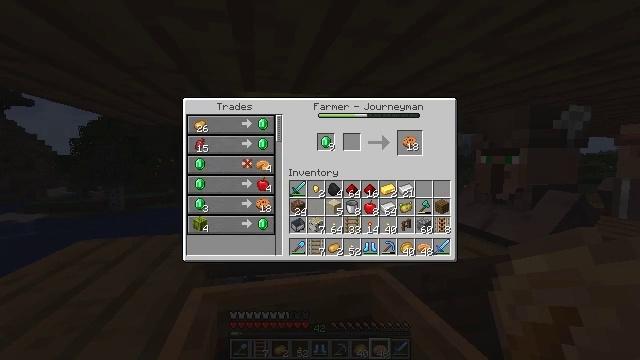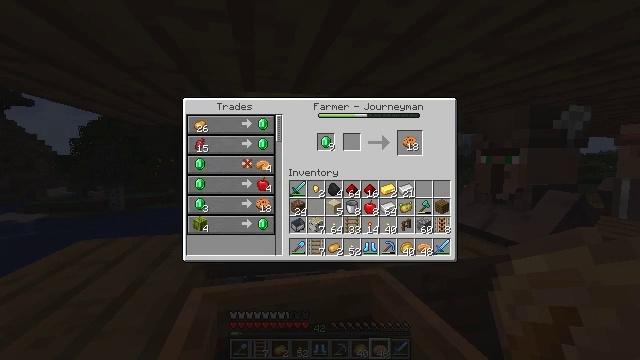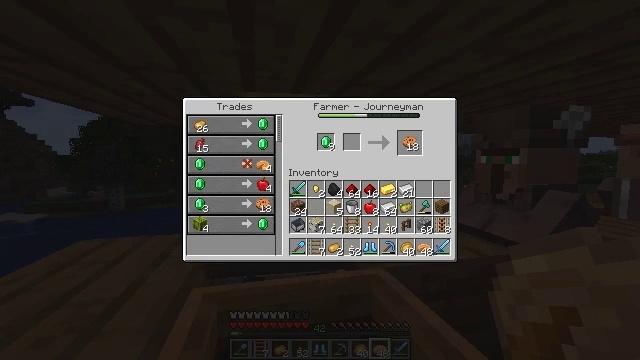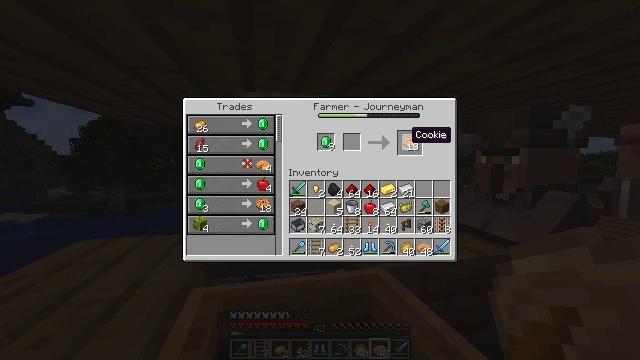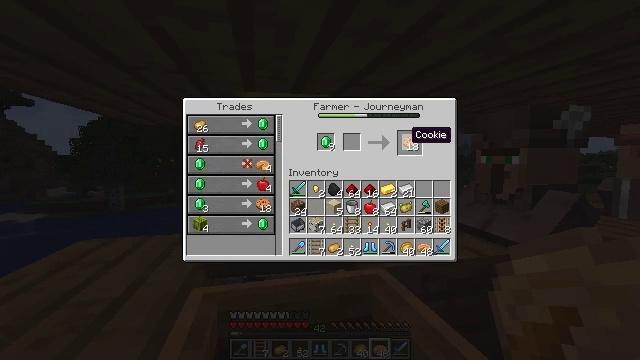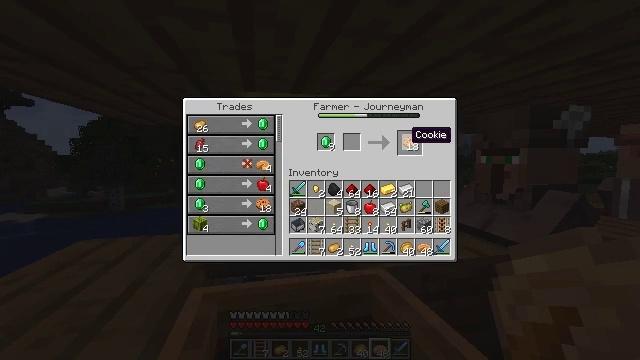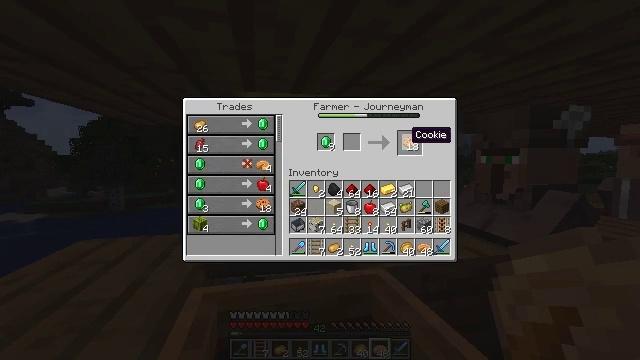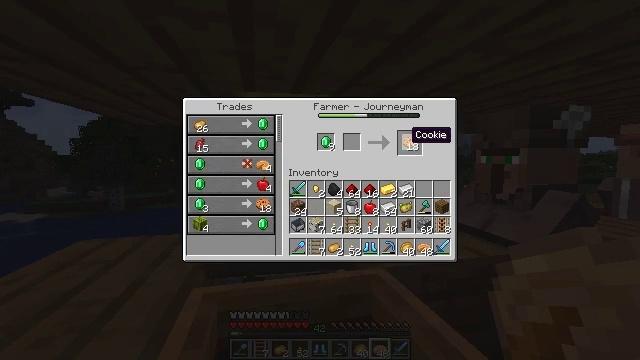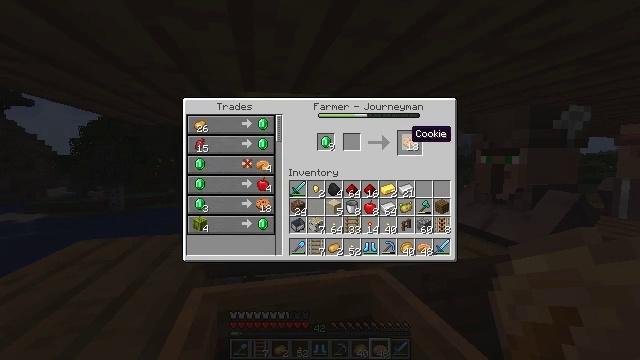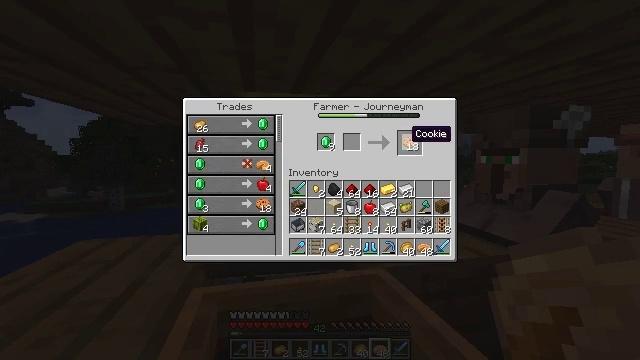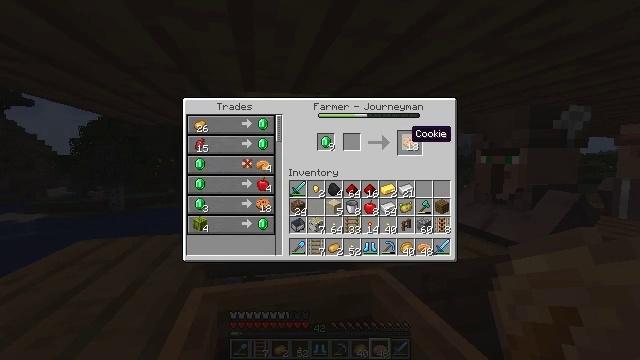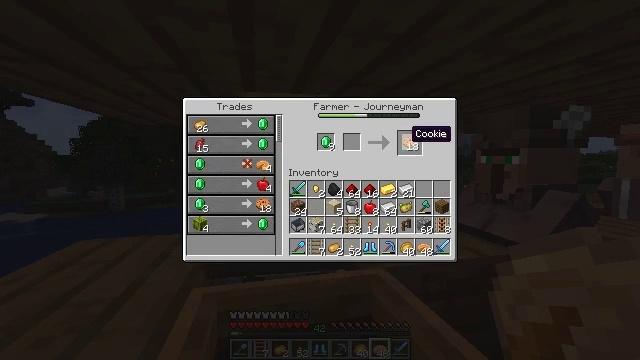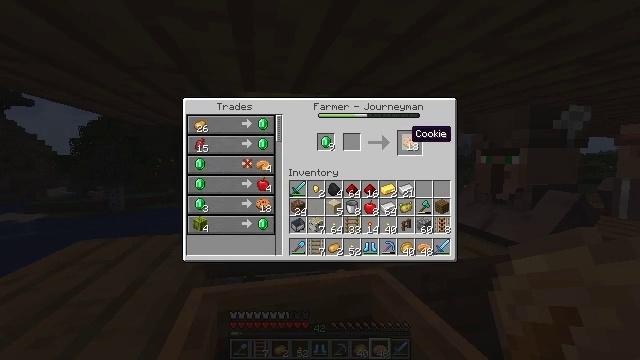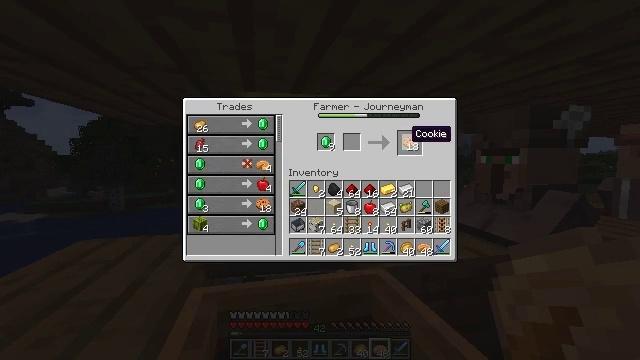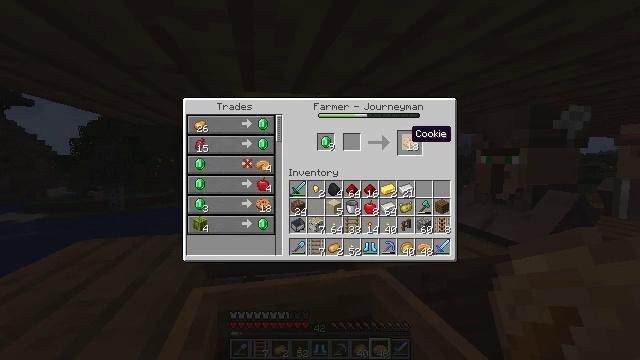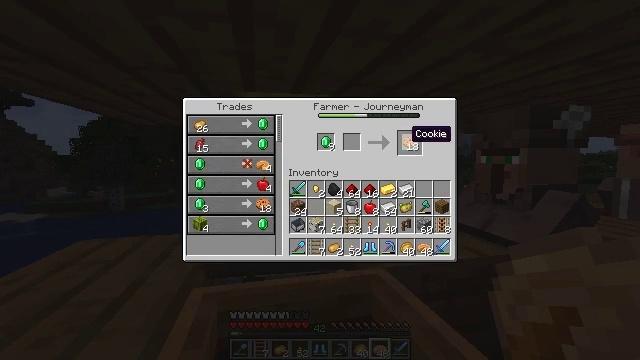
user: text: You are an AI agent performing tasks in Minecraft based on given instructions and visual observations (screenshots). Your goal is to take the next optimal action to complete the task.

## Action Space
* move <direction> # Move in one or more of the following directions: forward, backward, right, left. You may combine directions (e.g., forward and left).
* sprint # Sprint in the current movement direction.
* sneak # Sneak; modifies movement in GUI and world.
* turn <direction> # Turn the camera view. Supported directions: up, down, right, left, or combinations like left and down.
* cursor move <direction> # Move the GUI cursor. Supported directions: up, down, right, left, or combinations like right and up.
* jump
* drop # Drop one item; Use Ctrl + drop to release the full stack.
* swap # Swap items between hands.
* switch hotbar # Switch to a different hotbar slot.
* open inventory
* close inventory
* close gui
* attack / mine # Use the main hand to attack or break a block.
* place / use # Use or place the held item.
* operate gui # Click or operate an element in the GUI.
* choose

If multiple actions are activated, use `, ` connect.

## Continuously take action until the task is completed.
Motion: motion action
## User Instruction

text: Produce a cookie with the crafting table.
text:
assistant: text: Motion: sneak
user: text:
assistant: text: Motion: sneak, cursor move right
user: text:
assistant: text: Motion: sneak, cursor move right
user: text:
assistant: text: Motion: sneak
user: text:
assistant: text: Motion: sneak
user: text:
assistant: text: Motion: sneak
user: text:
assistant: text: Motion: sneak
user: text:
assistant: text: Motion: sneak
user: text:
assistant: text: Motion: sneak
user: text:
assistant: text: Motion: sneak
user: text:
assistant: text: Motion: sneak
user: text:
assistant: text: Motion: sneak
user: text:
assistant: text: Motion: sneak
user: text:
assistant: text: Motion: sneak
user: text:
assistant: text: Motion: sneak
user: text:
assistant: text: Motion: sneak
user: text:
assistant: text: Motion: sneak, operate gui
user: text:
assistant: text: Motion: sneak, operate gui
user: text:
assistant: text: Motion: sneak, operate gui
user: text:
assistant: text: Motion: sneak
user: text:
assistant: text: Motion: sneak
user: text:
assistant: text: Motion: sneak